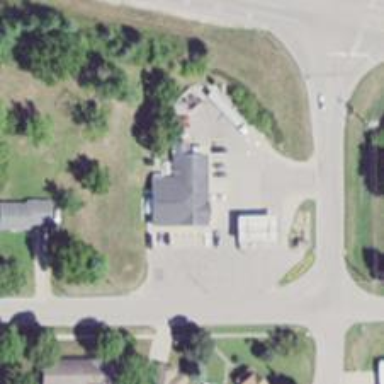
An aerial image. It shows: Convenience shop.